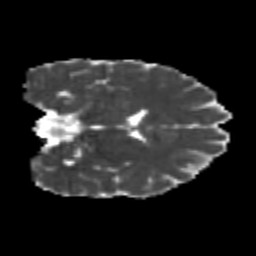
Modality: MD
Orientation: coronal
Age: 24
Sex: male
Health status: healthy
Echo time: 0.074 s